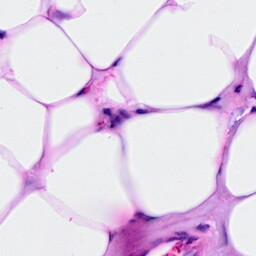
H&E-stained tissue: Breast